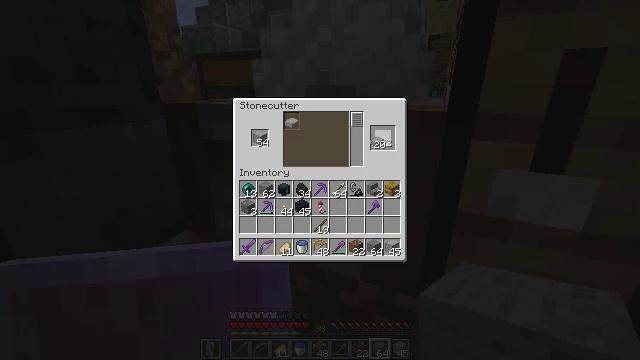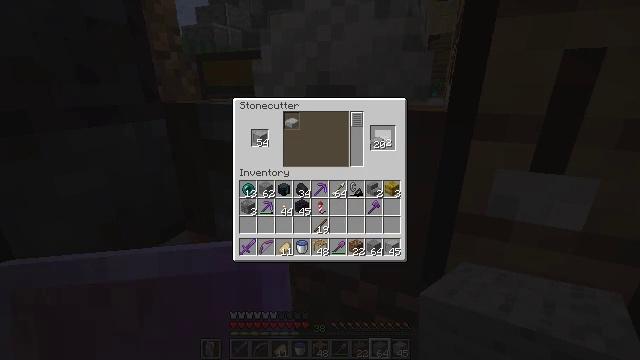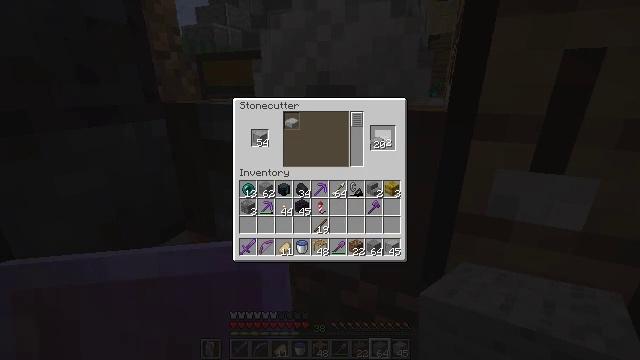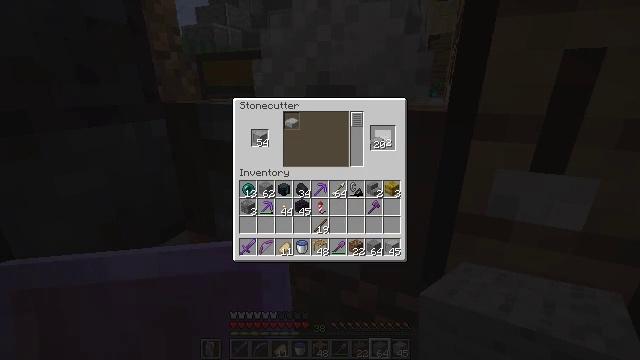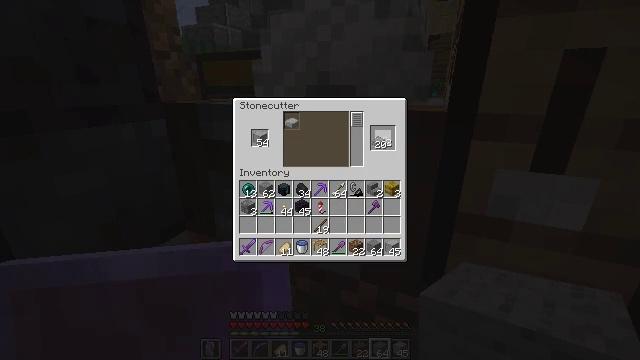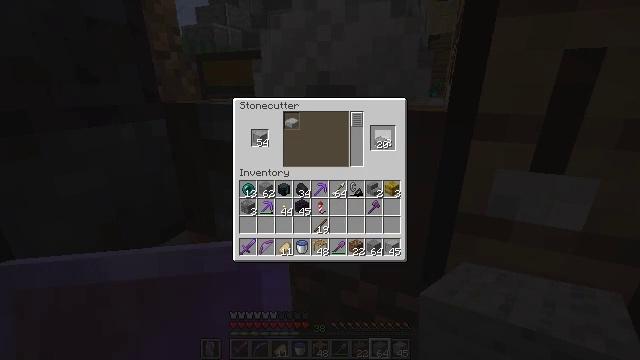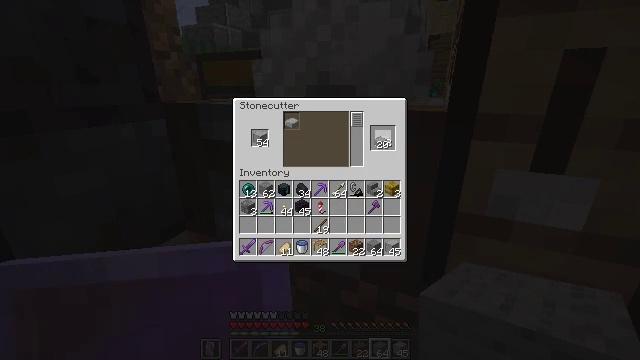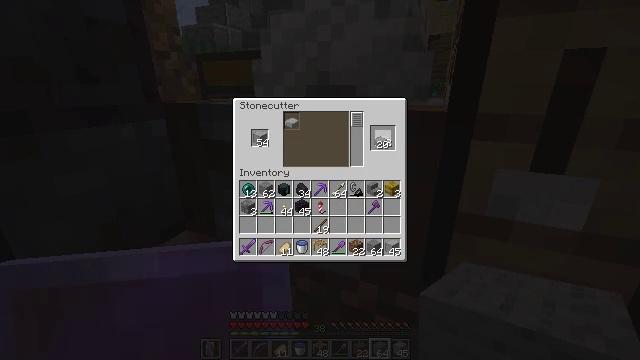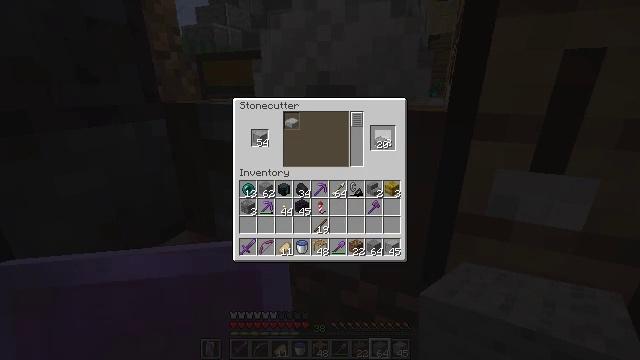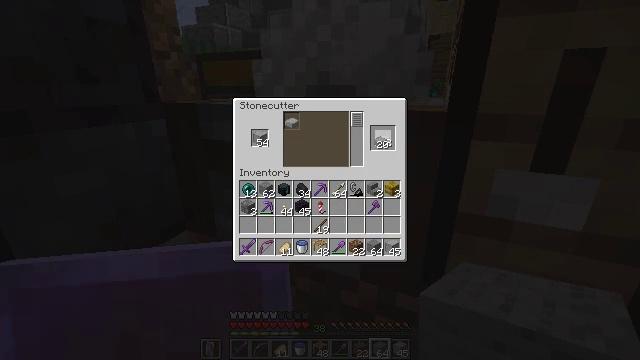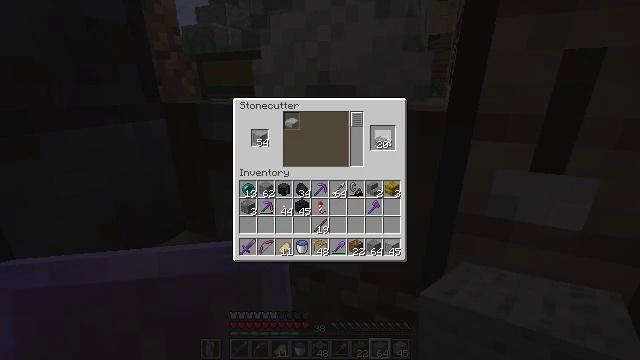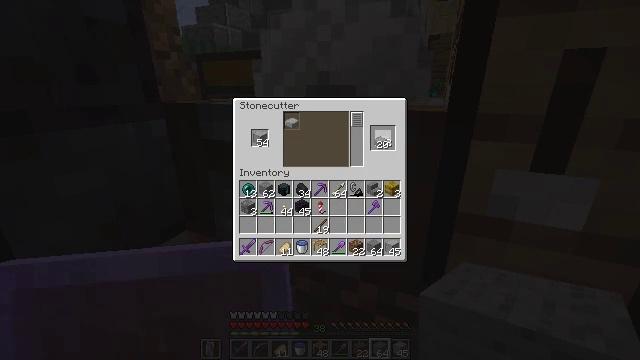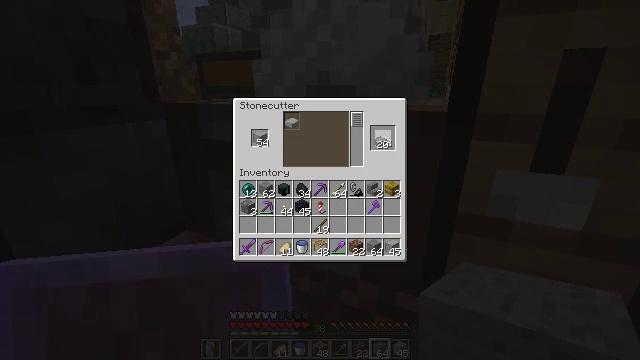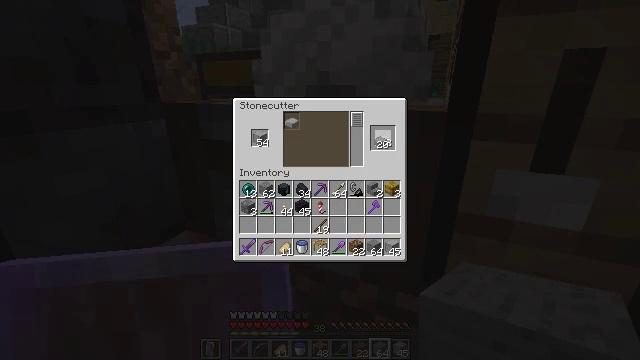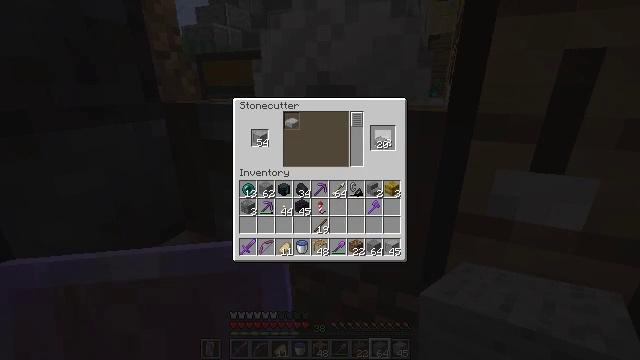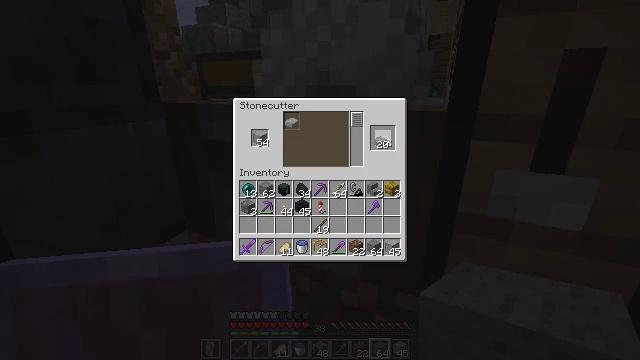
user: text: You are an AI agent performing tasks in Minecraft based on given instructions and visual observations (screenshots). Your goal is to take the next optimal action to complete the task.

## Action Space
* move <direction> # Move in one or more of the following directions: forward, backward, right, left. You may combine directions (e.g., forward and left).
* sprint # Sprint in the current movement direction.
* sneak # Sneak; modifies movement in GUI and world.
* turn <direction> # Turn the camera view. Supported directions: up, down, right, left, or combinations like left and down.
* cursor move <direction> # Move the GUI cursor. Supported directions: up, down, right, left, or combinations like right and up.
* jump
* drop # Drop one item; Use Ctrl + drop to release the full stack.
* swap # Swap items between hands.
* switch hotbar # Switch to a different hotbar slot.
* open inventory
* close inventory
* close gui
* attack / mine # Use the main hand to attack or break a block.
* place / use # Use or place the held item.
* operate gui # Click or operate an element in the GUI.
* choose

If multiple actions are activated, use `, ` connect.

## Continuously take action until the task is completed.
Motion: motion action
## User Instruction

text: Craft several smooth stone slab on the crafting table.
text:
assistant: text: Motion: no_op
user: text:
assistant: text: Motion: no_op
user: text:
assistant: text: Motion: no_op
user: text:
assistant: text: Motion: no_op
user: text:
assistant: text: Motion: no_op
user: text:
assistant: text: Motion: no_op
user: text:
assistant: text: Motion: no_op
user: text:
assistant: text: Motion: no_op
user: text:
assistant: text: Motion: no_op
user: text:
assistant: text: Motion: no_op
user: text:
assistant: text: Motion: no_op
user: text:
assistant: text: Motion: no_op
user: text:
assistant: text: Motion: no_op
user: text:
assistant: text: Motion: no_op
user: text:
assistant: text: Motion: no_op
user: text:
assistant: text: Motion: no_op
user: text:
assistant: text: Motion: no_op
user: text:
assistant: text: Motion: no_op
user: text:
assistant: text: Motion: no_op
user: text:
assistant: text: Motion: no_op
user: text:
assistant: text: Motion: no_op
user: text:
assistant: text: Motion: no_op
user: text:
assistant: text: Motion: no_op
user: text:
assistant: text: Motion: no_op
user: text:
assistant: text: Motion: no_op
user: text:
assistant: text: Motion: no_op
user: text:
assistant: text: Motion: no_op
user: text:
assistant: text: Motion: no_op
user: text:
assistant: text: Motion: no_op
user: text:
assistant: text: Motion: no_op